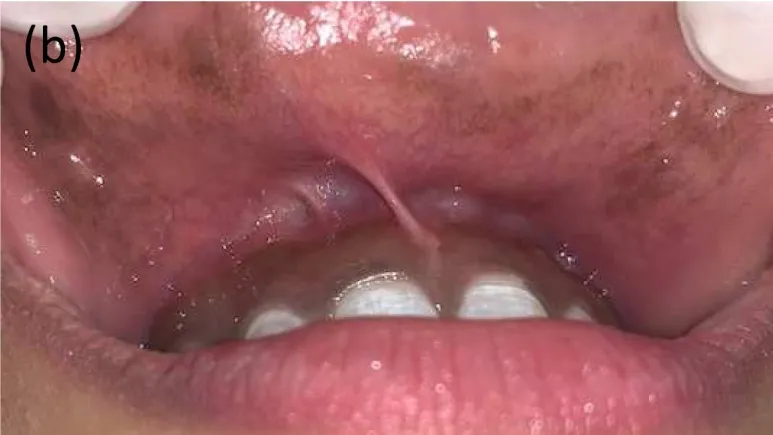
Clinical photographs of oral melanoacanthoma. Upper labial mucosa.
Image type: pathology (h&e)